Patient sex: M
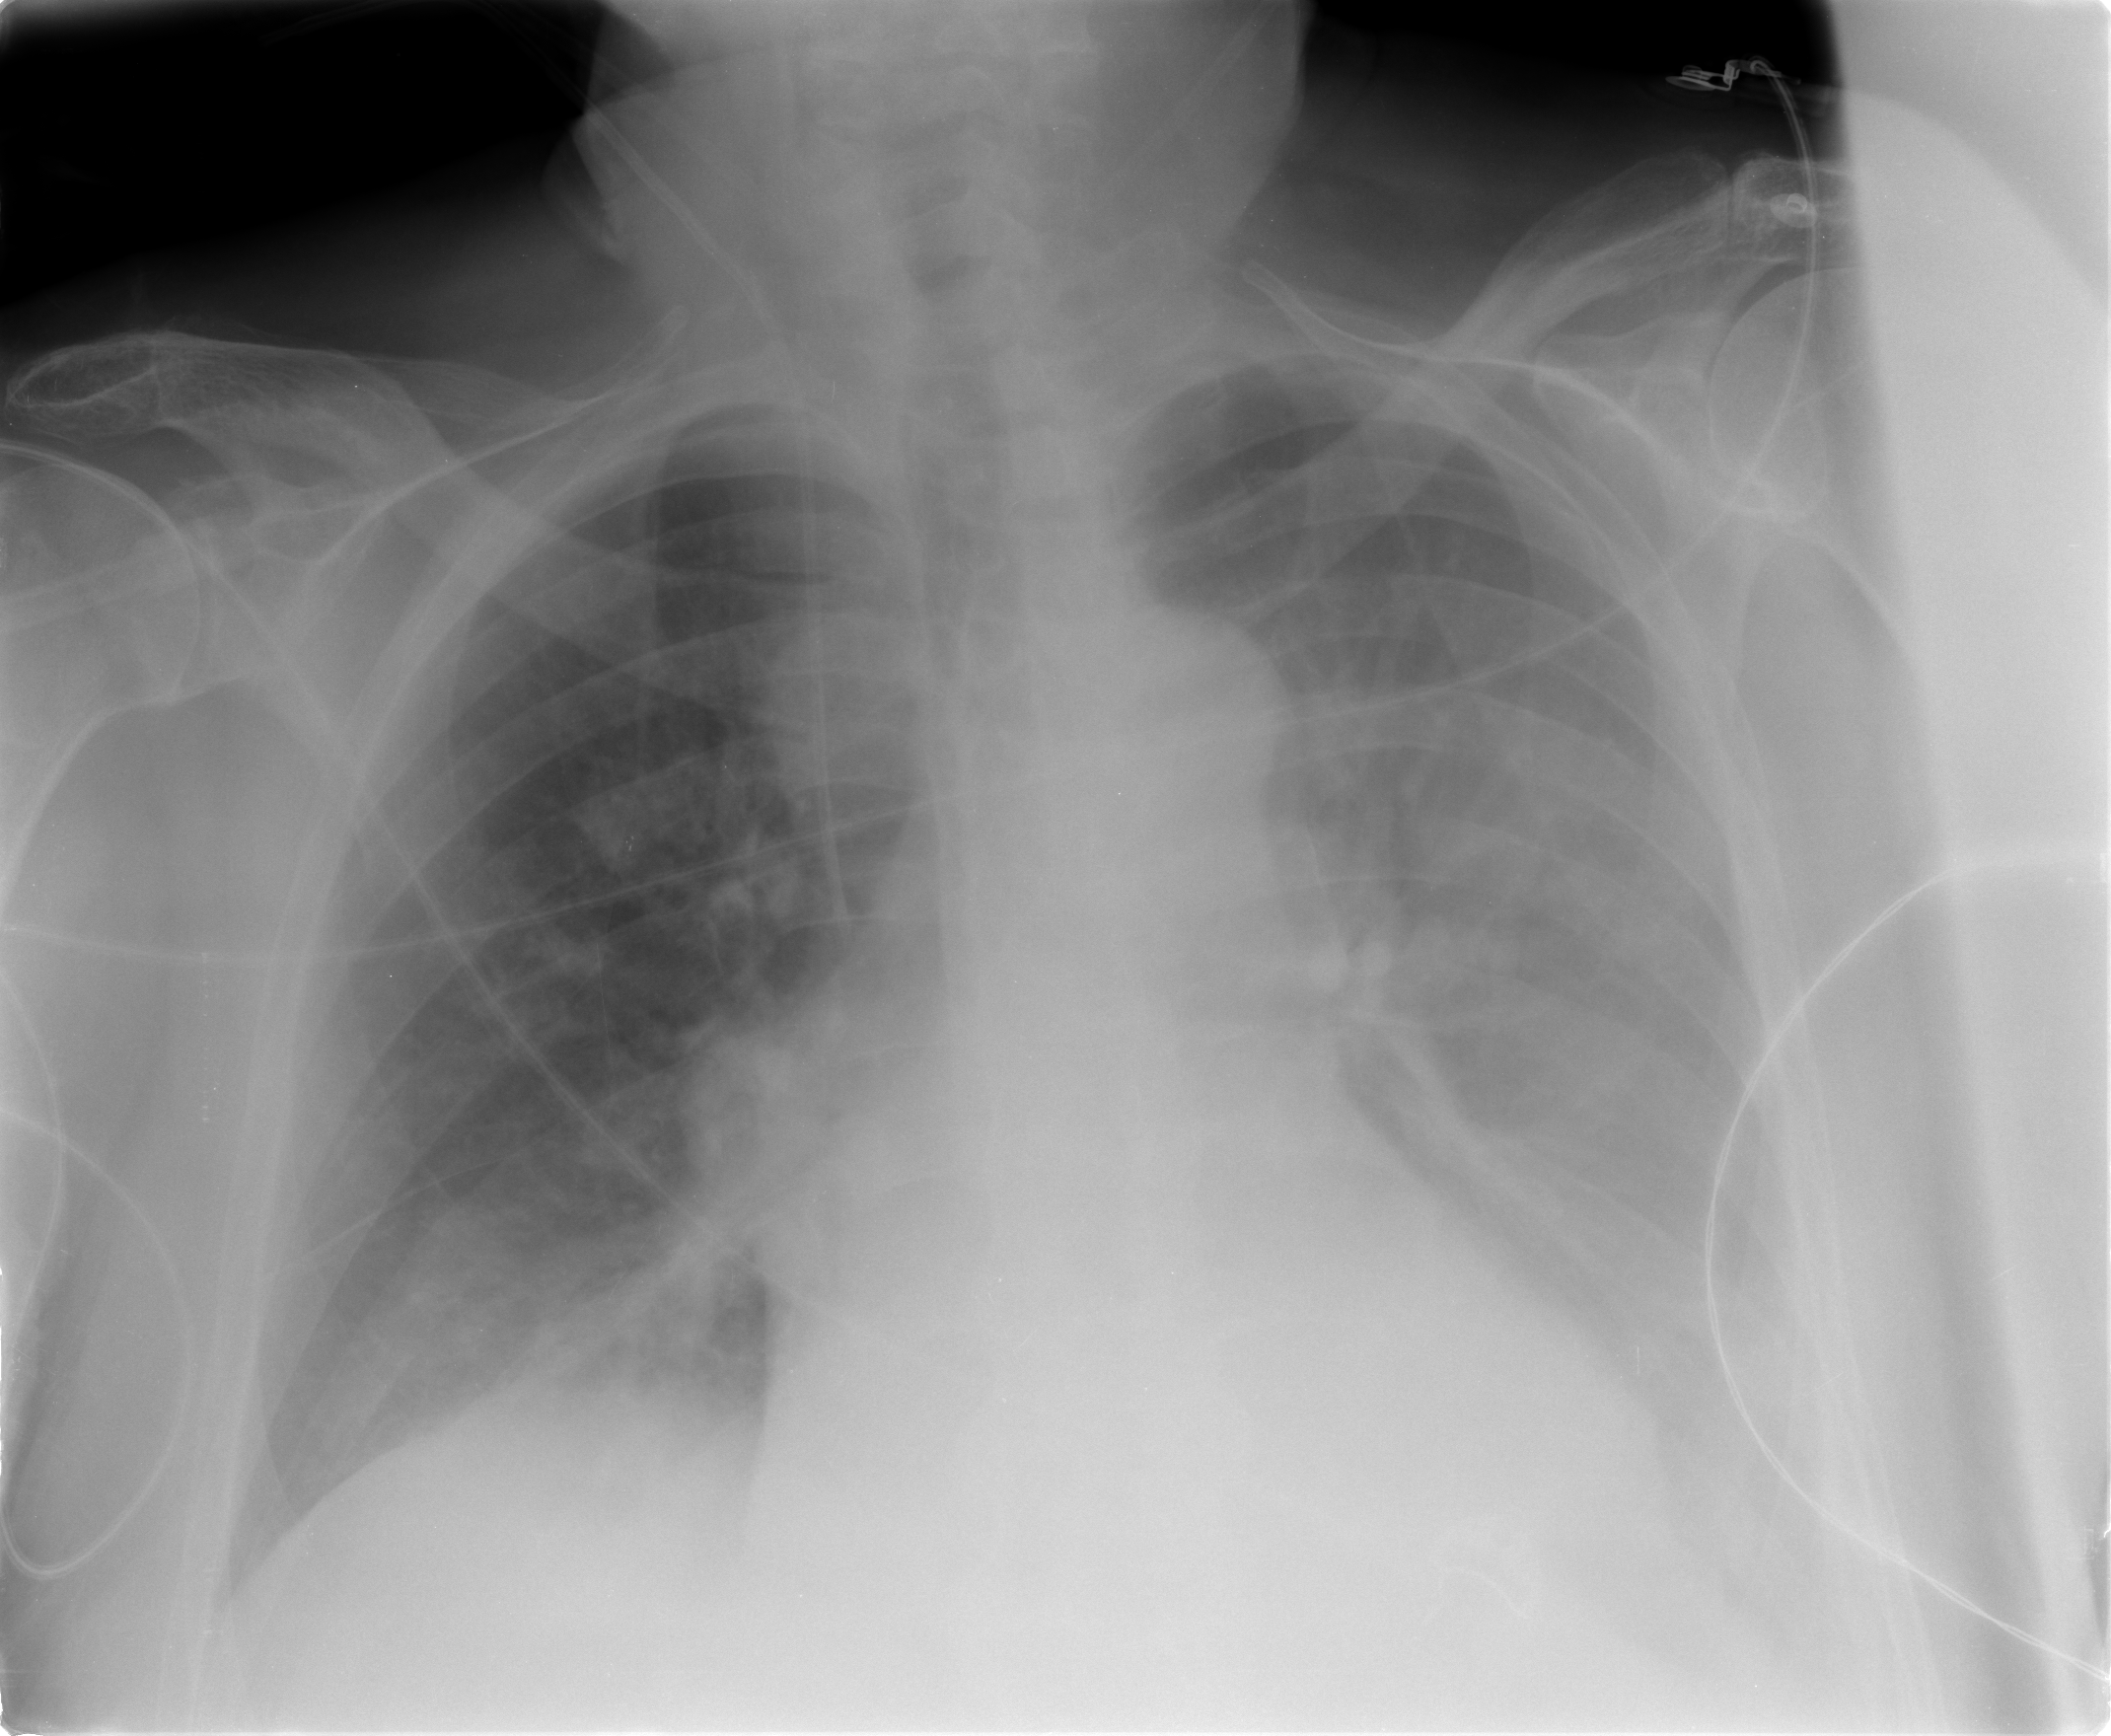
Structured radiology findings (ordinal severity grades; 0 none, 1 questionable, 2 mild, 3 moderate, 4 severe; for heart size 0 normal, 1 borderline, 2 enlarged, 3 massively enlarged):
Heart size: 1
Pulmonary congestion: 0
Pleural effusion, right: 2
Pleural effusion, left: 3
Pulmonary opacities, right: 1
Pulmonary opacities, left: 2
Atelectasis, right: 2
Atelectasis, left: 2